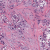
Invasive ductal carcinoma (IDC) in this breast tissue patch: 1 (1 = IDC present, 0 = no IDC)